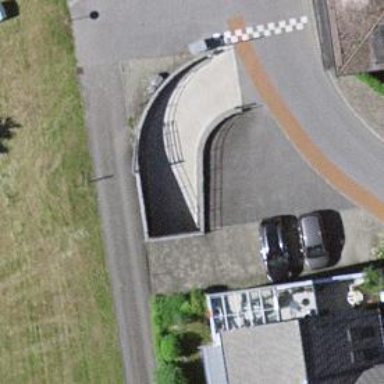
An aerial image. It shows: Retaining wall.